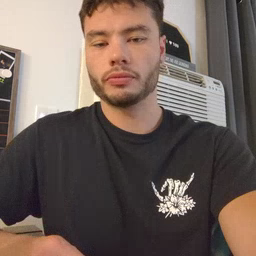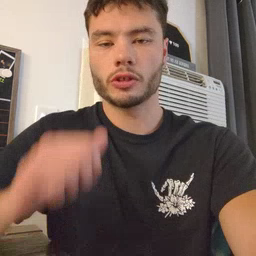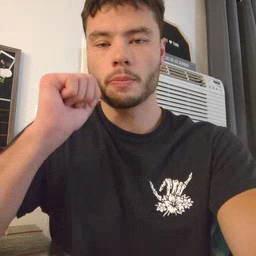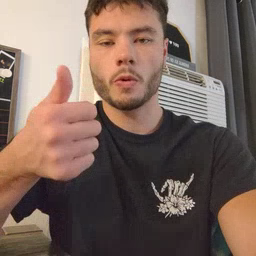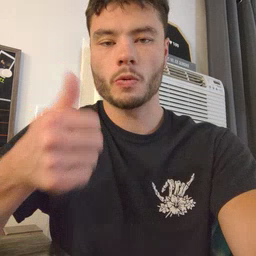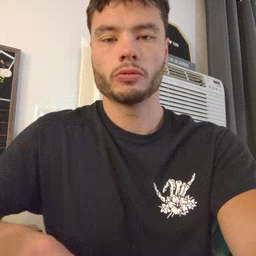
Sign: tomorrow